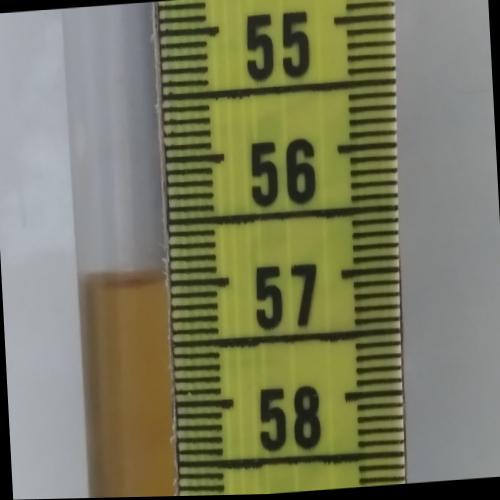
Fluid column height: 57.0 cm